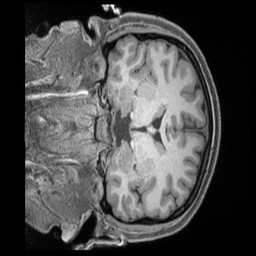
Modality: T1w
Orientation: coronal
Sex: female
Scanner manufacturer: siemens
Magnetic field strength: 3 T
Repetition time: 2.4 s
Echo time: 0.00222 s